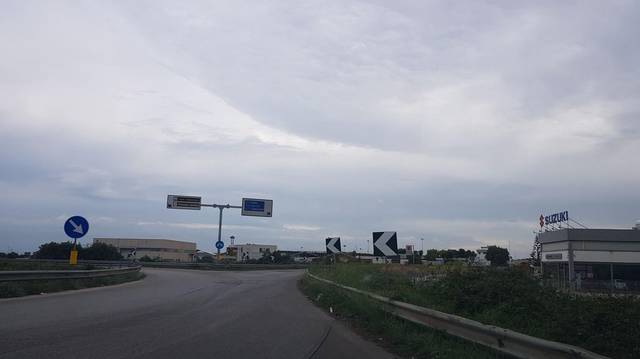
Region: Italy
Coordinates: 40.625, 17.956